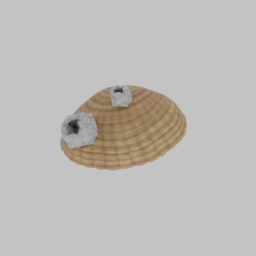
Label: animals